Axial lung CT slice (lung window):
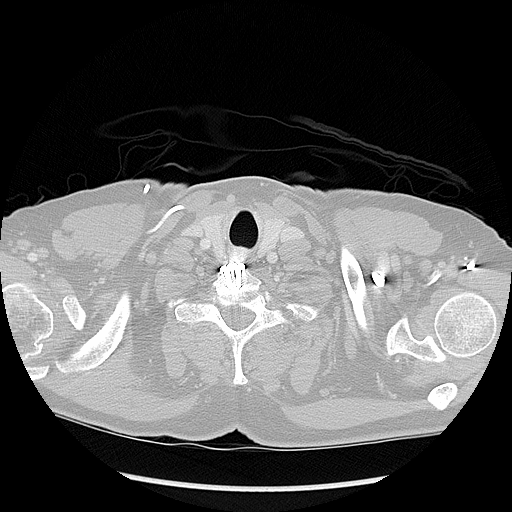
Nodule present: no